Field crop: maize
Growth stage: 2
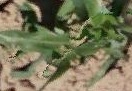
Species: maize